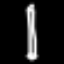
Label: pencil